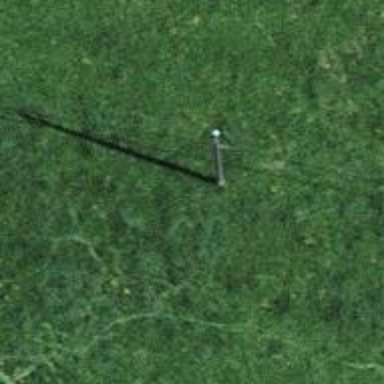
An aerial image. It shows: Power pole.